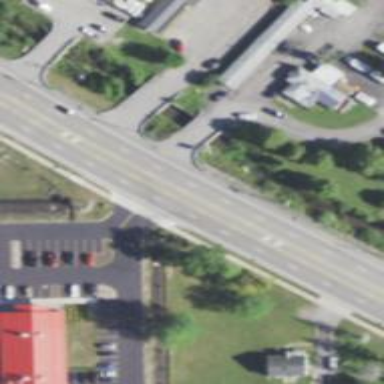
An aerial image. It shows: Unmarked crossing on the road.